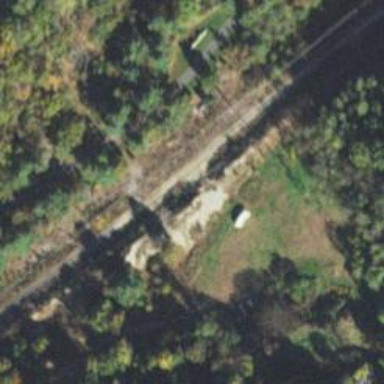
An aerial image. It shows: Abandoned railway track.